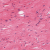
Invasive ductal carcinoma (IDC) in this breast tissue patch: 0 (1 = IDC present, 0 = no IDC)